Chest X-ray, PA view. Patient: 35 years old, sex M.
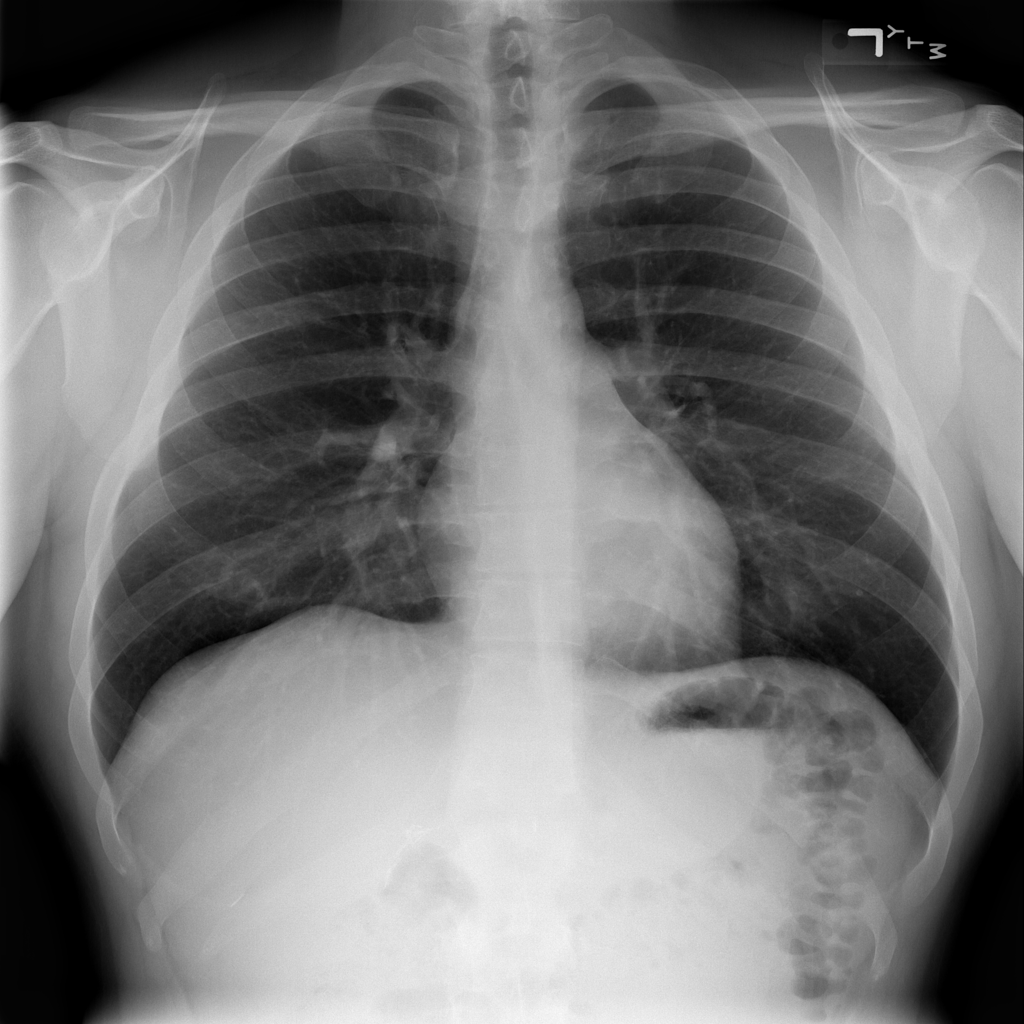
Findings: No Finding